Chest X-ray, PA view. Patient: 76 years old, sex M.
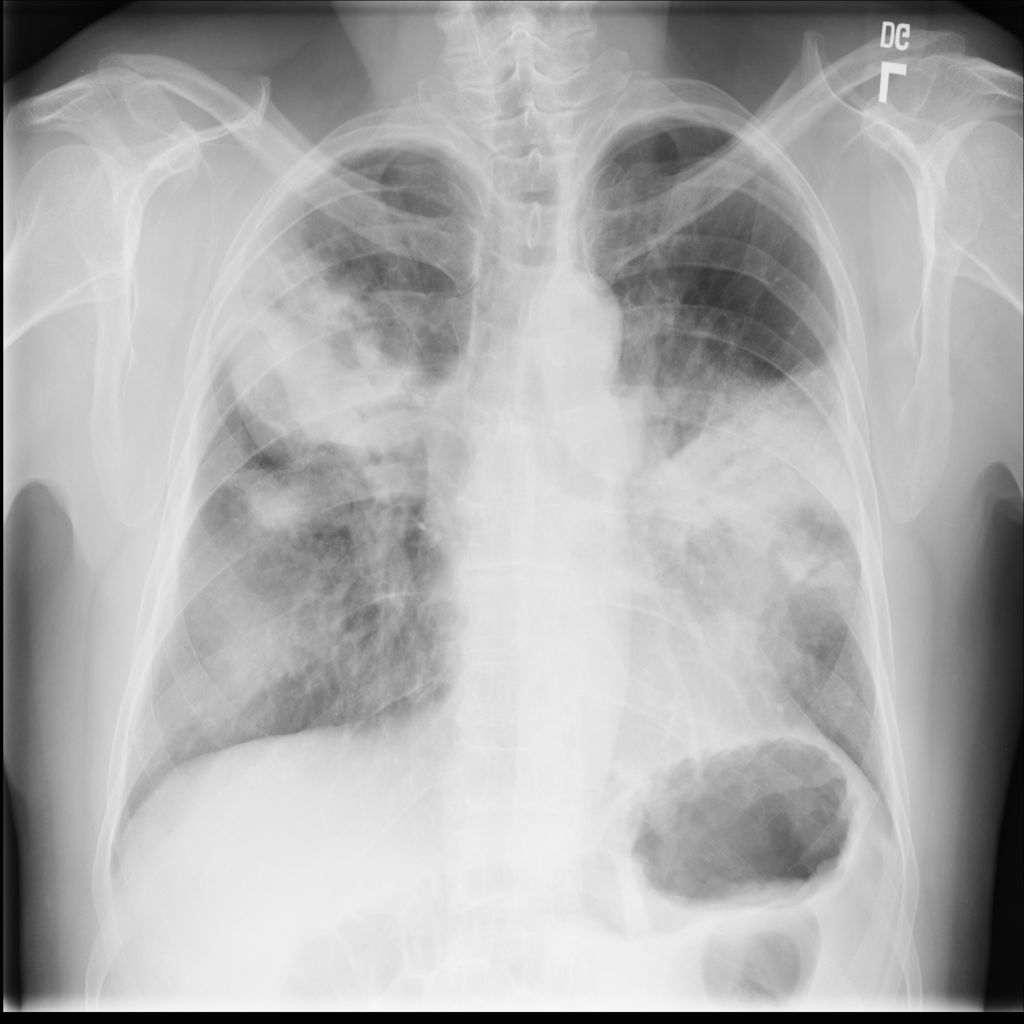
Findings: Atelectasis, Consolidation, Mass